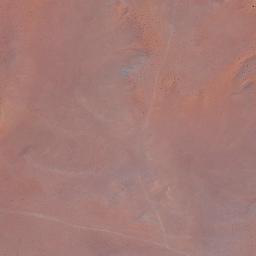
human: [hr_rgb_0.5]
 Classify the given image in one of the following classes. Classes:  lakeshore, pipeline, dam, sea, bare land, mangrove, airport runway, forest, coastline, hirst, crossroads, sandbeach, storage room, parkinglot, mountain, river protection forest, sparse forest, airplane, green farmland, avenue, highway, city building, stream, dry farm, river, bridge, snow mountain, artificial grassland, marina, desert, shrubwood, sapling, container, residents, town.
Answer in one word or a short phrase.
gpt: desert